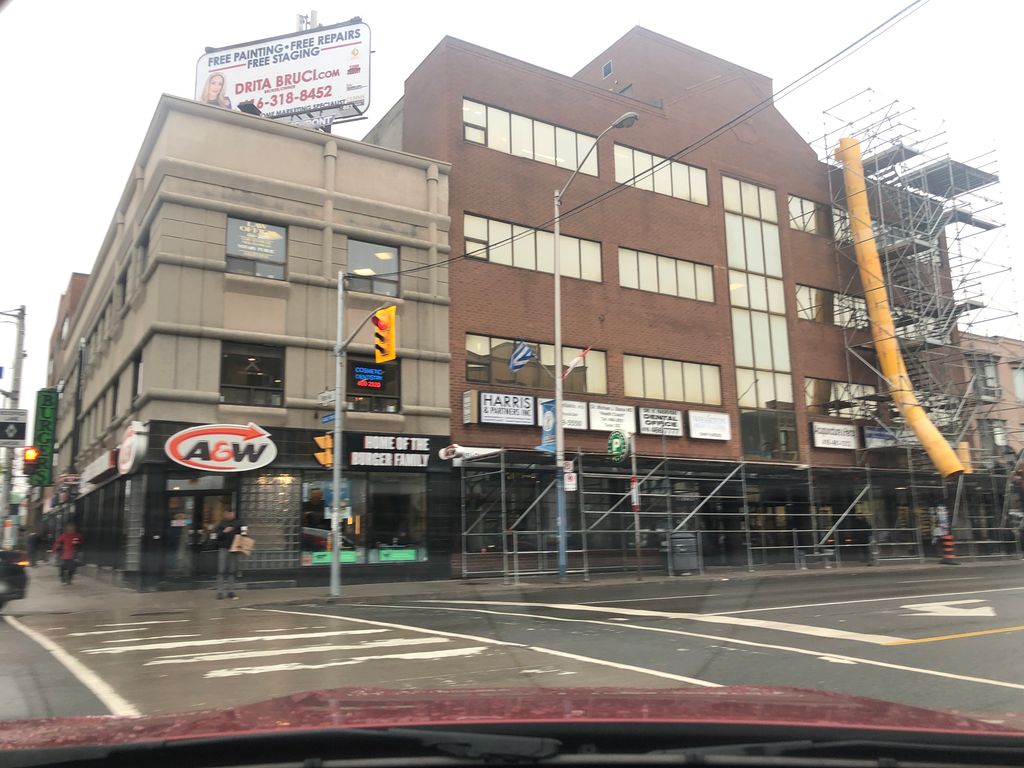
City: toronto